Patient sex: M
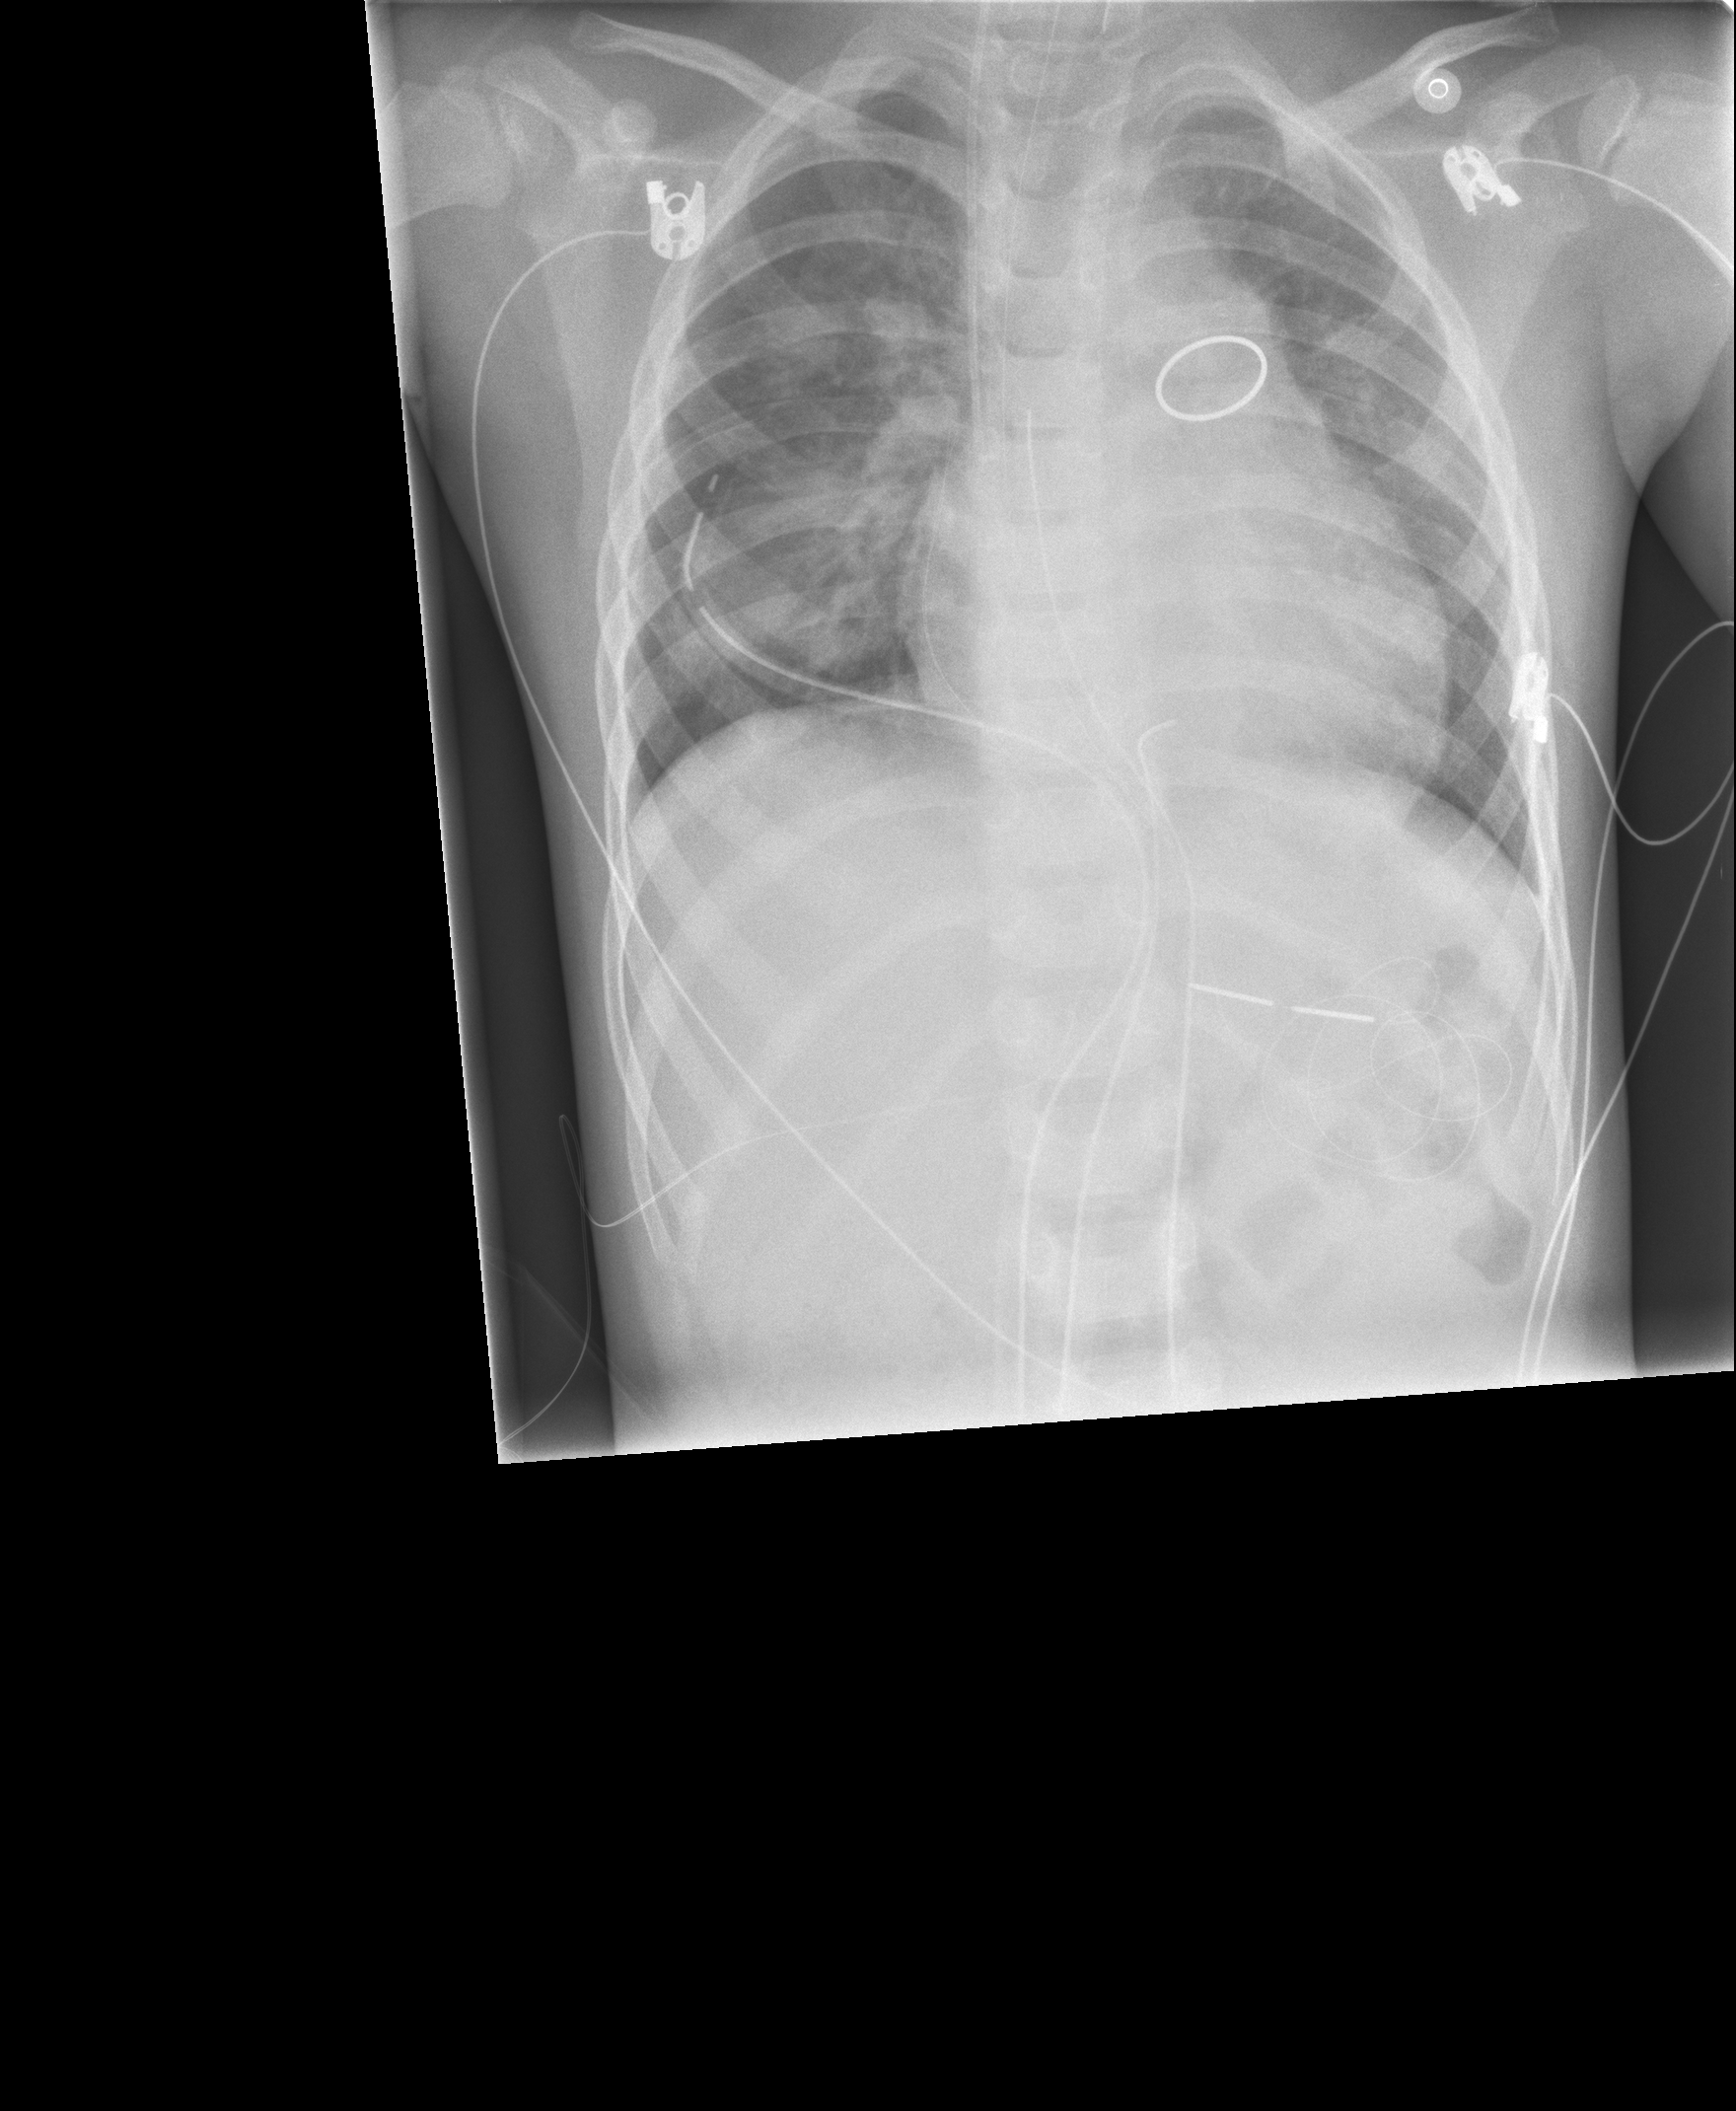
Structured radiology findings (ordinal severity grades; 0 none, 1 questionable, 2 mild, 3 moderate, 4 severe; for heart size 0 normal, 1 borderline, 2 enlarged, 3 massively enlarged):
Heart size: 2
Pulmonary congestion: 2
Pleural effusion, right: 0
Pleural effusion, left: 2
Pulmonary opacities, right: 0
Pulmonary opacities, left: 0
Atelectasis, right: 0
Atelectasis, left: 0